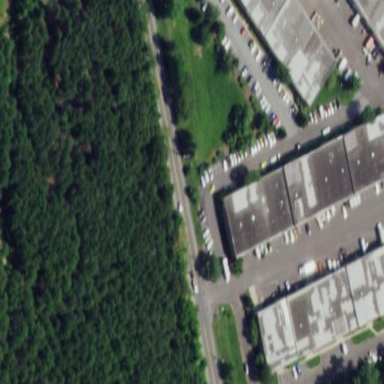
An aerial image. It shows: Industrial building.